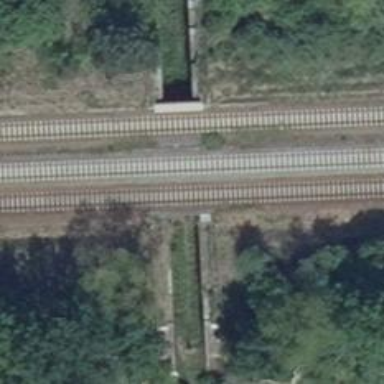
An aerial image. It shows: Bridge over electrified railway with contact lines.